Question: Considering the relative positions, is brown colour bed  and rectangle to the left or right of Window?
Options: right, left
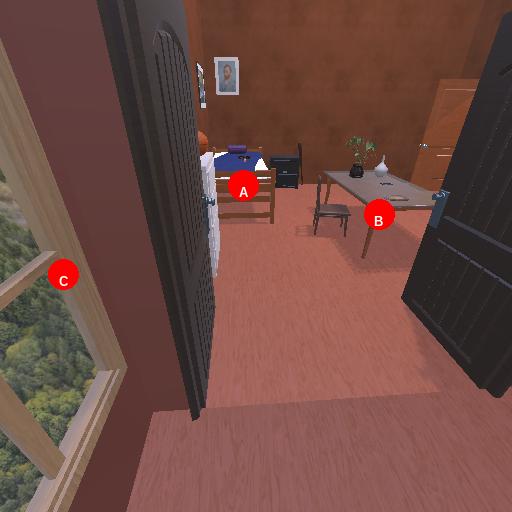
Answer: right